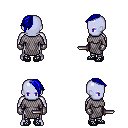
a pixel art fantasy rpg character, male body template, dark elf, purple skin, chain mail, metal pants, blue long mohawk hairstyle, metal gloves, ghillies, dagger, four views (front, back, left, right), 2x2 character sprite sheet, small pixel art, hard edges, no anti-aliasing